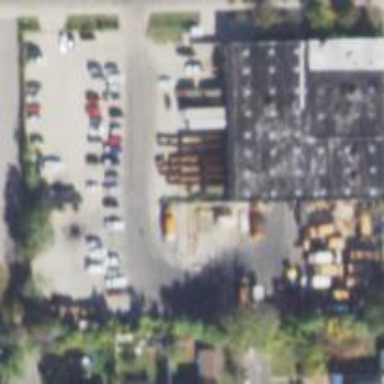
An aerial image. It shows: Commercial building.